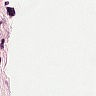
Metastatic tissue present: no